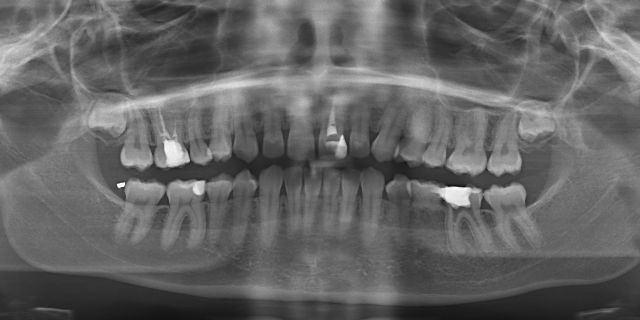
adult